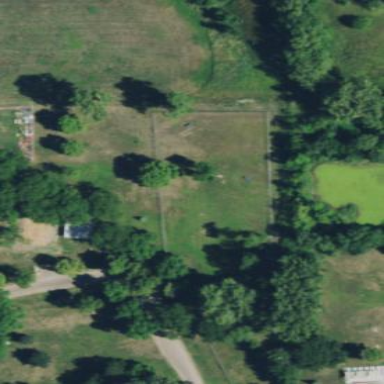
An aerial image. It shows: Dog park for leisure land.